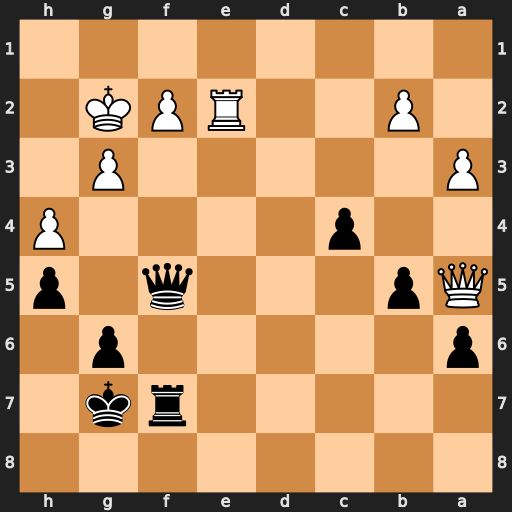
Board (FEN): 8/5rk1/p5p1/Qp3q1p/2p4P/P5P1/1P2RPK1/8
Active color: b
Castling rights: -
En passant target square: -
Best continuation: Qf3+ Kg1 Qxe2